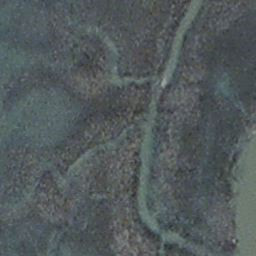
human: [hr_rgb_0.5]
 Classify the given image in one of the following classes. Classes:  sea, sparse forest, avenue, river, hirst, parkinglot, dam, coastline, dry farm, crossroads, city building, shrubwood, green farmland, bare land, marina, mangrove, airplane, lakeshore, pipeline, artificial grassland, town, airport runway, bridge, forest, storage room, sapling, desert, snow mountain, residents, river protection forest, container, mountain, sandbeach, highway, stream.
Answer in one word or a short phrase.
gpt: stream